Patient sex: M
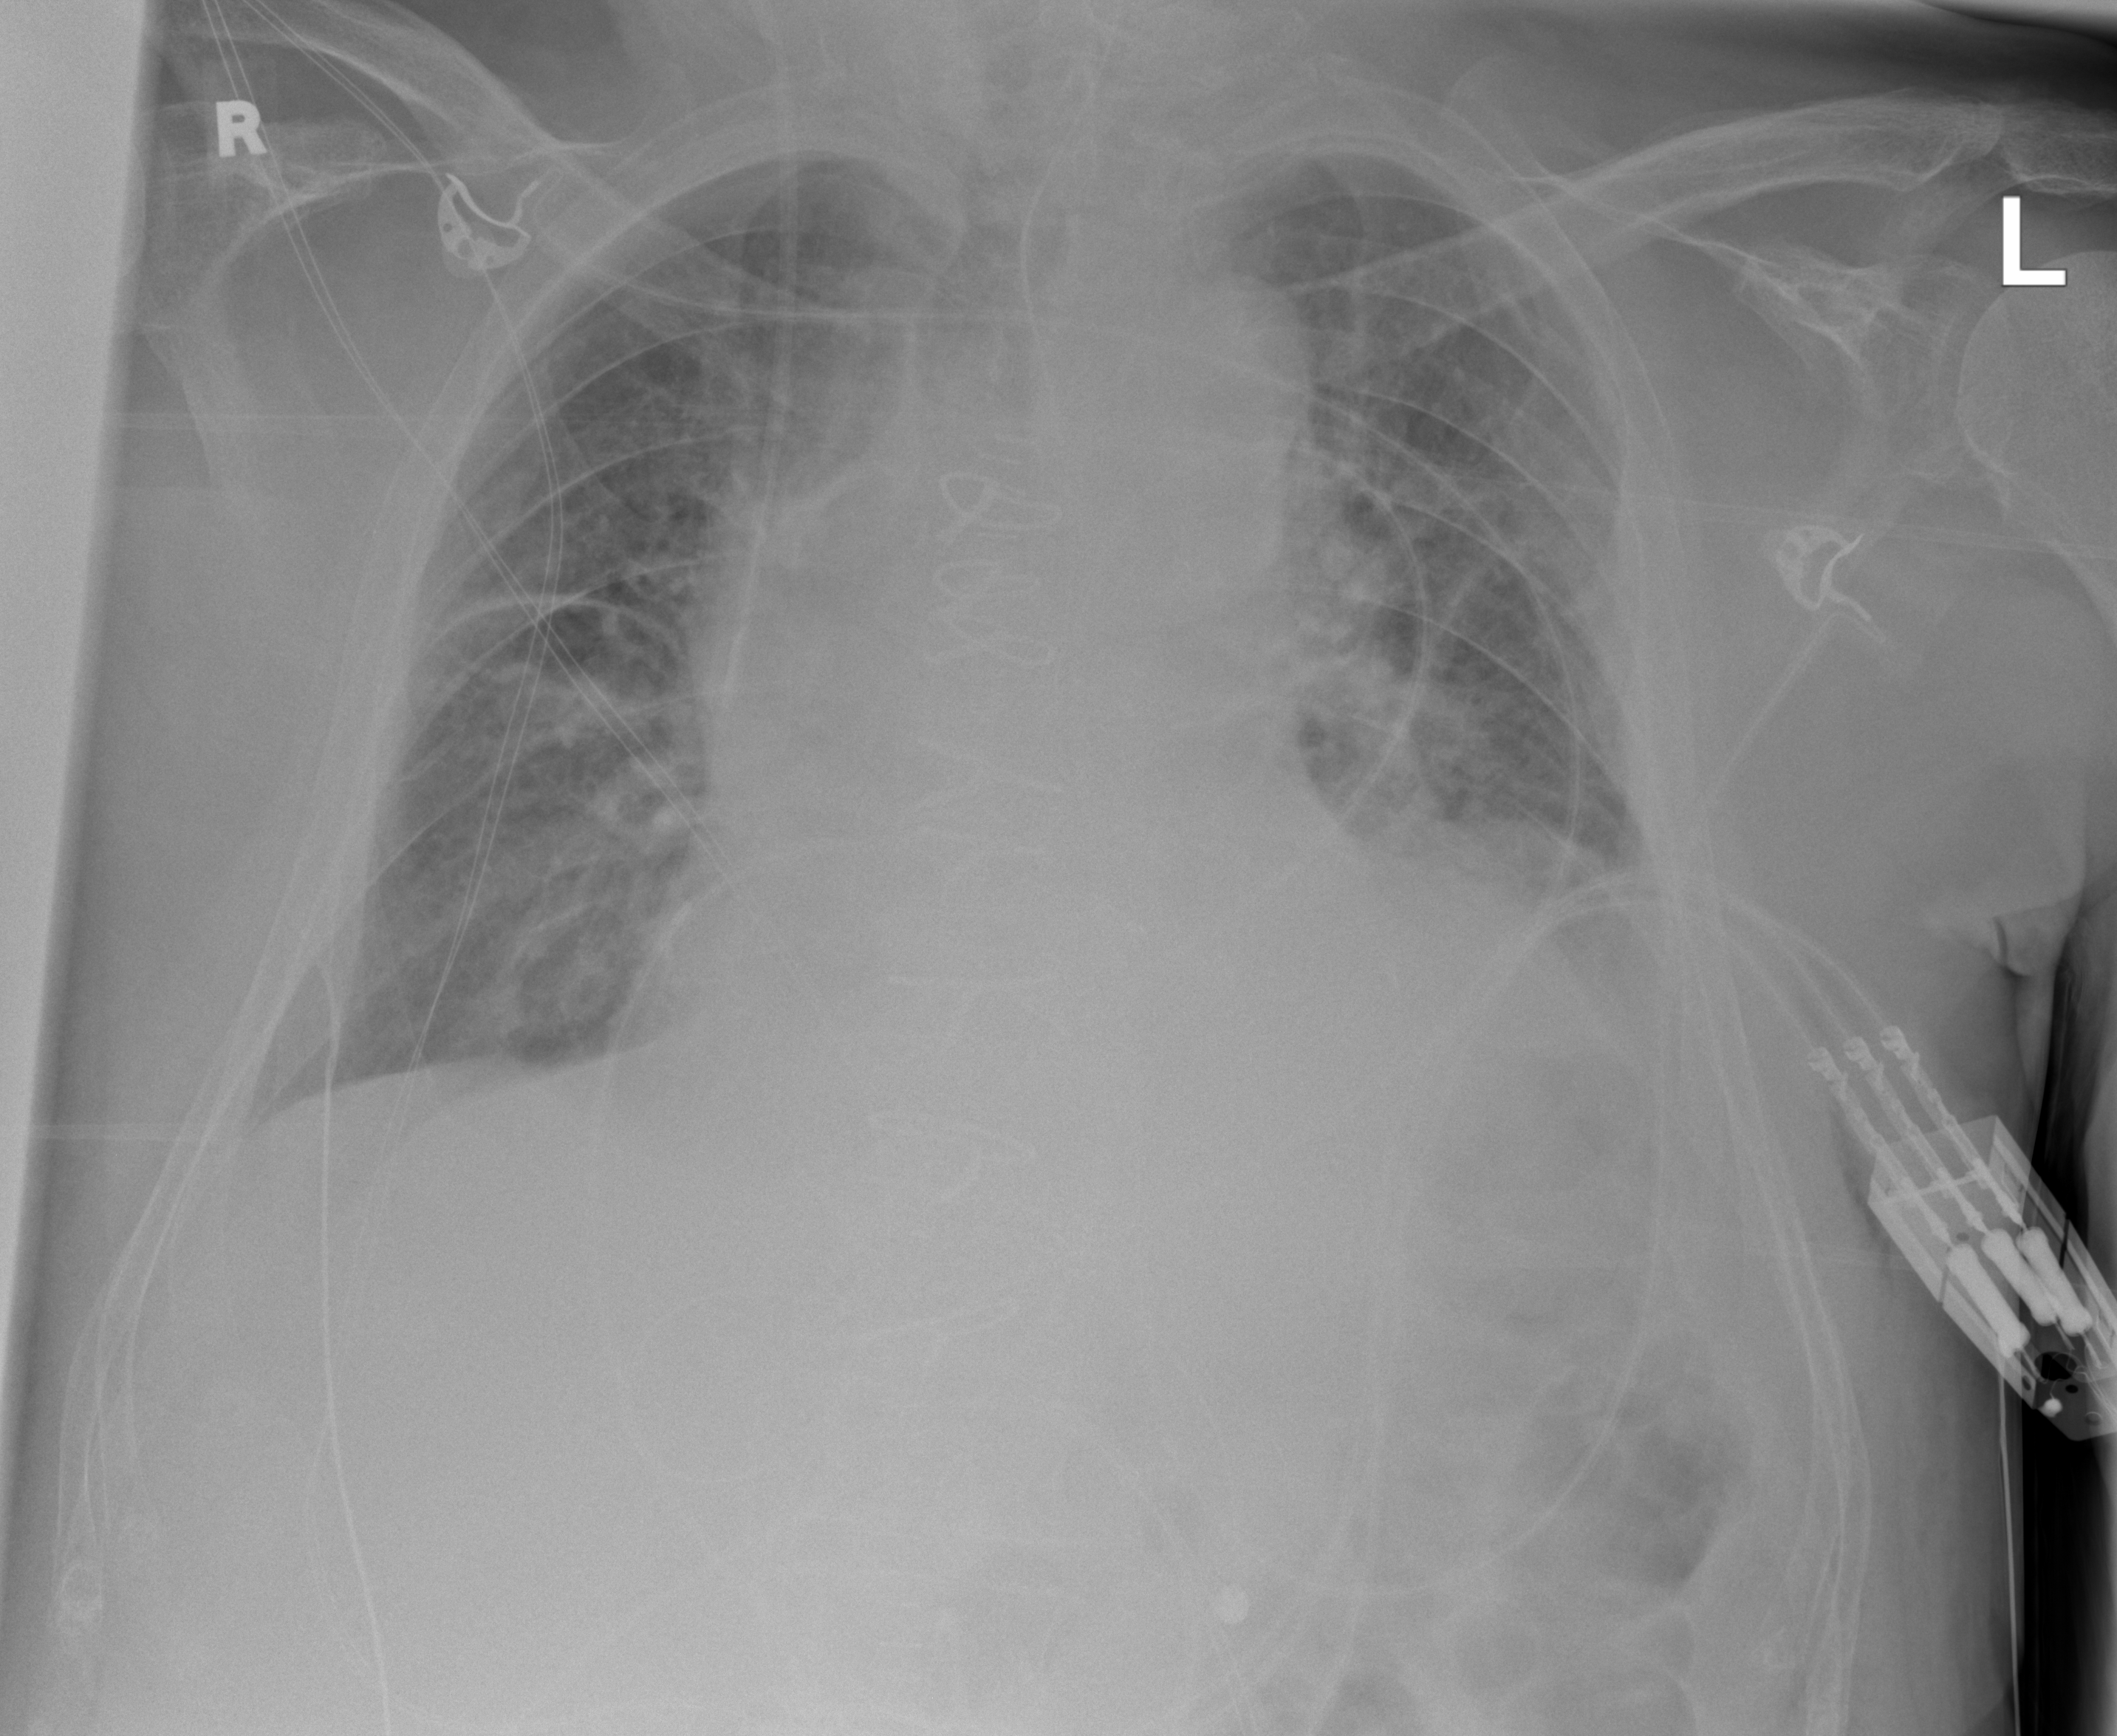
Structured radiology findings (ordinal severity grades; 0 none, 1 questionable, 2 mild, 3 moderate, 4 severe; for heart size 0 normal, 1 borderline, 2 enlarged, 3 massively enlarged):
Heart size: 2
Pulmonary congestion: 2
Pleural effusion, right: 2
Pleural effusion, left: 2
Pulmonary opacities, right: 1
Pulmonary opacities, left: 1
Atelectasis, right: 2
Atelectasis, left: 2